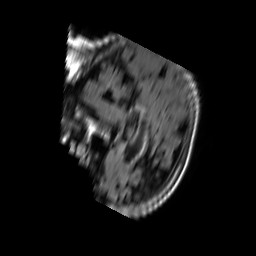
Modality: FLAIR
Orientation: sagittal
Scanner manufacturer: philips
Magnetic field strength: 1.5 T
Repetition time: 6 s
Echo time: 0.12 s